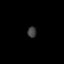
Tissue: lung
Cell type: Epithelial cells
Senescence score: 0.2239
Nuclear area (px): 92
Mean DAPI intensity: 63.978